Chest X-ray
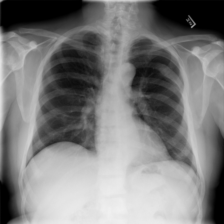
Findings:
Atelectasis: negative
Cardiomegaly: negative
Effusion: negative
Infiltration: negative
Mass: negative
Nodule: negative
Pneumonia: negative
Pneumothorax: negative
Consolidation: negative
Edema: negative
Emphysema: negative
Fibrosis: negative
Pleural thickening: negative
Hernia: negative